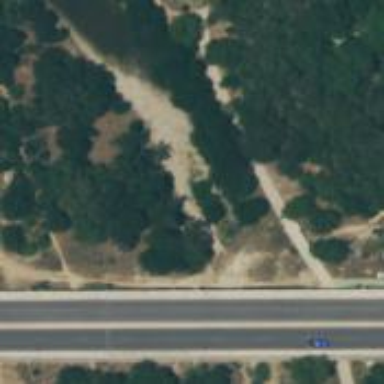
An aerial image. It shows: Low water crossing bridge over path.